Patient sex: F
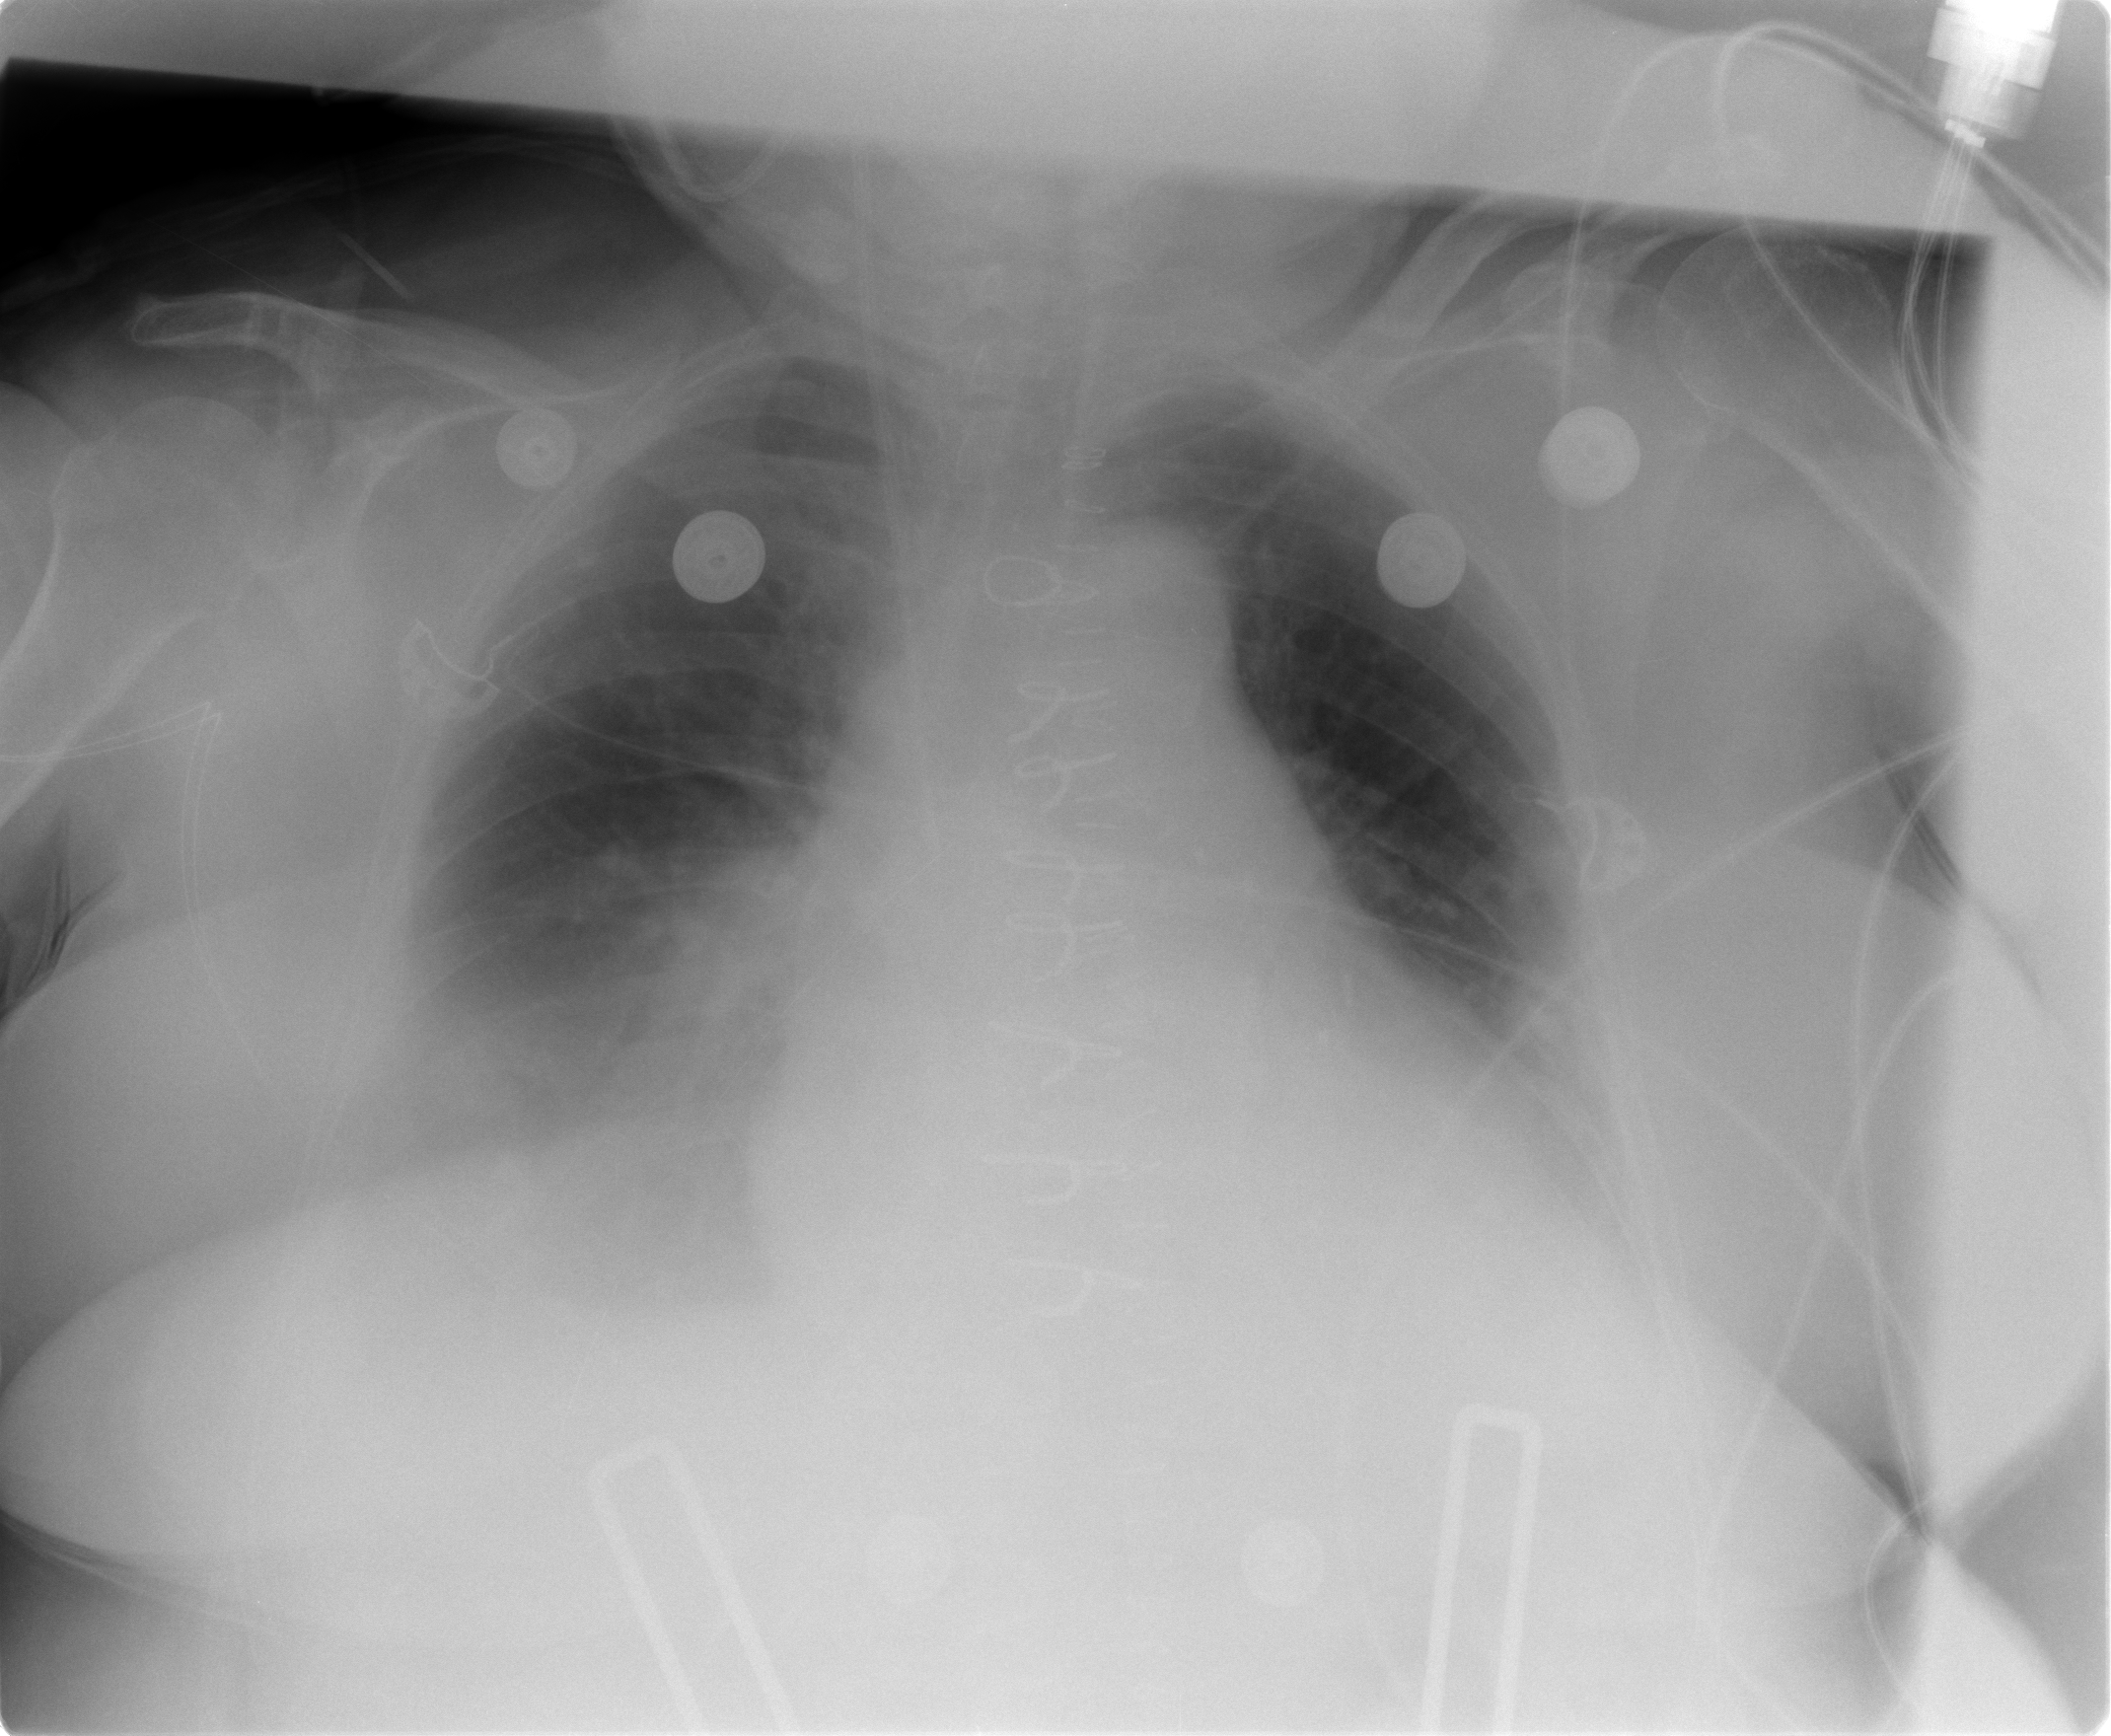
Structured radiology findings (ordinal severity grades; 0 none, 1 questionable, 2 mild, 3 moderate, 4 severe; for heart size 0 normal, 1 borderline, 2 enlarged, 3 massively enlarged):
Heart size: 2
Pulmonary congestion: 1
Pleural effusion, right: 2
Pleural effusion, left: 2
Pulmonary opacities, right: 0
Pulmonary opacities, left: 0
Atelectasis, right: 2
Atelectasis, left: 2